Question: The default admin page for Django automatically makes the first heading of each table a link to edit the information (see below):

Clicking the 'ID' column data will take you to a page to edit the fields in the selected table, in this case 'Applicants'
Is there a way of changing this setup, so that 'Surname' is the link to edit and not 'ID'?
Many Thanks.
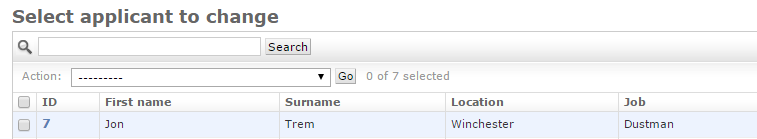
Answer: Use <URL> to control if and which fields in 'list_display' should be linked to the edit page for an object.
Example usage:
'''
class PersonAdmin(admin.ModelAdmin):
list_display = ('first_name', 'surname', 'location')
list_display_links = ('first_name', 'surname')
'''
...would make both 'first_name' and 'surname' clickable.